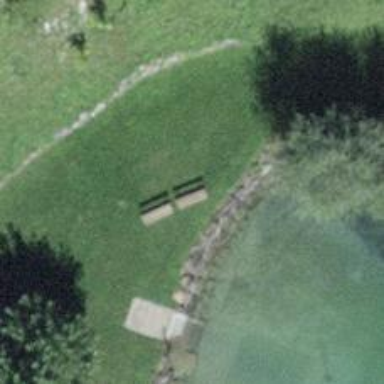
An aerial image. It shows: Bench for seating.